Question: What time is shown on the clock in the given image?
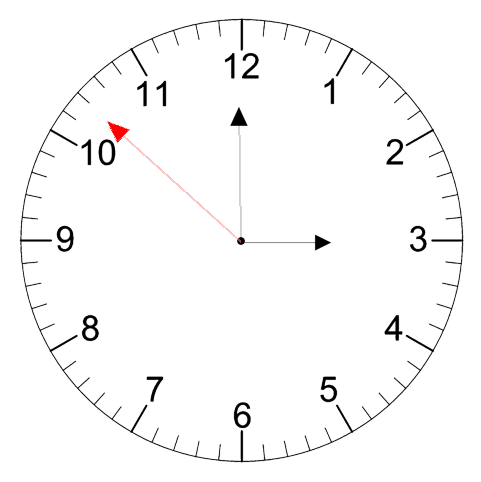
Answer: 02:59:52